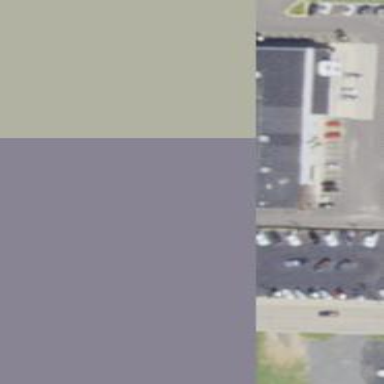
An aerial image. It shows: Commercial building.